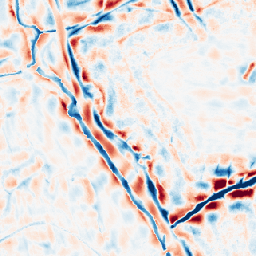
Category: wavelet
Decomposition family: wavelet_biorthogonal
Decomposition parameters: wavelet: bior3.5
level: 4
Upsampling method: area
Upsampling parameters: scale: 8
Upsampling scale: 8